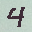
Label: 4